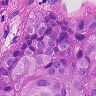
Metastatic tissue present: yes